Question: i want to post image on pinterest using <URL> link but i change coding Little bit according to my own Requirement here is my MainClass code
'''
- (void)pInterest {
UIImage *myImage;
myImage=imgView.image;
WebViewController *webViewController = [[WebViewController alloc] initWithNibName:@"WebViewController" bundle:nil];
webViewController.mypimage = myImage;
[[[[UIApplication sharedApplication] keyWindow] rootViewController] presentModalViewController:webViewController animated:YES];
}
'''
So after passing image to my WebViewController now my WebViewController class code is
'''
- (void)viewDidLoad {
//imageview.image=mypimage;
[super viewDidLoad];
NSString *description = @"Post your description here";
// Generate urls for button and image
NSString *sUrl = [NSString stringWithFormat:@"http://d30t6wl9ttrlhf.cloudfront.net/media/catalog/product/Heros/mypimage"];
// NSLog(@"URL:%@", sUrl);
NSString *protectedUrl = (__bridge NSString *)CFURLCreateStringByAddingPercentEscapes(NULL,(__bridge CFStringRef)sUrl, NULL, (CFStringRef)@"!*'"();:@&=+$,/?%#[]% ",CFStringConvertNSStringEncodingToEncoding(NSUTF8StringEncoding));
NSLog(@"Protected URL:%@", protectedUrl);
NSString *imageUrl = [NSString stringWithFormat:@""%@"", sUrl];
NSString *buttonUrl = [NSString stringWithFormat:@""http://pinterest.com/pin/create/button/?url=www.flor.com&media=%@&description=%@"", protectedUrl, description];
NSMutableString *htmlString = [[NSMutableString alloc] initWithCapacity:1000];
[htmlString appendFormat:@"<html> <body>"];
[htmlString appendFormat:@"<p align="center"><a href=%@ class="pin-it-button" count-layout="horizontal"><img border="0" src="http://assets.pinterest.com/images/PinExt.png" title="Pin It" /></a></p>", buttonUrl];
[htmlString appendFormat:@"<p align="center"><img width="400px" height = "400px" src=%@></img></p>", imageUrl];
[htmlString appendFormat:@"<script type="text/javascript" src="//assets.pinterest.com/js/pinit.js"></script>"];
[htmlString appendFormat:@"</body> </html>"];
[mywebview setBackgroundColor:[UIColor clearColor]];
[mywebview loadHTMLString:htmlString baseURL:nil];
[mywebview setOpaque:NO];
}
'''
When i use the above coding my webview show no image and my webview looks like below screenshow

When i assign the same image instance to image view in WebViewController its working imageview.image=mypimage;
So can some one suggest me why my webveiw not show the image.Thanks.
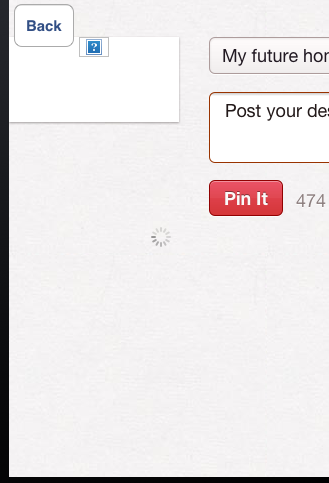
Answer: use this code...... Hope it will help you.
'''
- (IBAction)pinit:(id)sender {
[self postToPinterest];
}
- (IBAction)closeWebVIew:(id)sender {
[webViewPinterest setHidden:YES];
}
- (NSString*) generatePinterestHTML {
NSString *description = @"Post your description here";
NSURL* sUrl = [NSString stringWithFormat:@"http://4.bp.blogspot.com/-w4oTZjlpgwo/T5_pi-KJPuI/AAAAAAAAAoM/rKm3E0XCbgY/s1600/red_rose_flower3.jpg"];// pass your link here with your image name
NSLog(@"URL:%@", sUrl);
NSString *protectedUrl = ( NSString *)CFURLCreateStringByAddingPercentEscapes(NULL,( CFStringRef)sUrl, NULL, (CFStringRef)@"!*'"();:@&=+$,/?%#[]% ",CFStringConvertNSStringEncodingToEncoding(NSUTF8StringEncoding));
NSLog(@"Protected URL:%@", protectedUrl);
NSString *imageUrl = [NSString stringWithFormat:@""%@"", sUrl];
NSString *buttonUrl = [NSString stringWithFormat:@""http://pinterest.com/pin/create/button/?url=www.flor.com&media=%@&description=%@"", protectedUrl, description];
NSMutableString *htmlString = [[NSMutableString alloc] initWithCapacity:1000];
[htmlString appendFormat:@"<html> <body>"];
[htmlString appendFormat:@"<p align="center"><a href=%@ class="pin-it-button" count-layout="horizontal"><img border="0" src="http://assets.pinterest.com/images/PinExt.png" title="Pin It" /></a></p>", buttonUrl];
[htmlString appendFormat:@"<p align="center"><img width="400px" height = "400px" src=%@></img></p>", imageUrl];
[htmlString appendFormat:@"<script type="text/javascript" src="//assets.pinterest.com/js/pinit.js"></script>"];
[htmlString appendFormat:@"</body> </html>"];
return htmlString;
}
- (void) postToPinterest {
NSString *htmlString = [self generatePinterestHTML];
NSLog(@"Generated HTML String:%@", htmlString);
webViewPinterest.backgroundColor = [UIColor clearColor];
webViewPinterest.opaque = NO;
if ([webViewPinterest isHidden]) {
[webViewPinterest setHidden:NO];
}
[webViewPinterest loadHTMLString:htmlString baseURL:nil];
//[webViewPinterest loadHTMLString:@"<img src=images.png>" baseURL:nil];
}
- (BOOL)webView:(UIWebView *)webView shouldStartLoadWithRequest:(NSURLRequest *)request navigationType:(UIWebViewNavigationType)navigationType {
return YES;
}
- (void)webViewDidStartLoad:(UIWebView *)webView {
[busyIndicator startAnimating];
}
-(void)webViewDidFinishLoad:(UIWebView *)webView {
[busyIndicator stopAnimating];
}
'''